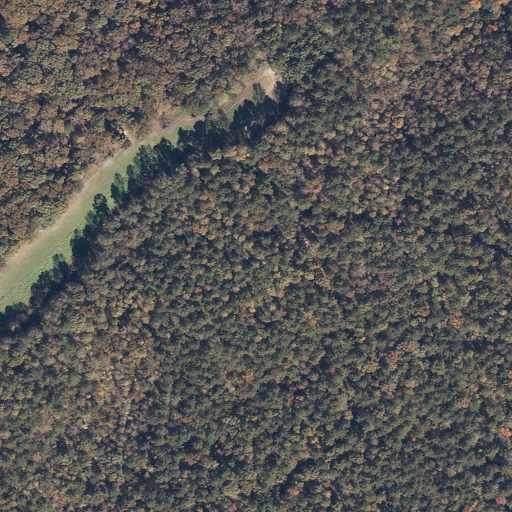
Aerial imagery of ridge(s) in Alabama named McDougal Ridge containing deciduous forest, mixed forest, evergreen forest, and pasture